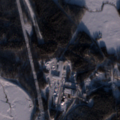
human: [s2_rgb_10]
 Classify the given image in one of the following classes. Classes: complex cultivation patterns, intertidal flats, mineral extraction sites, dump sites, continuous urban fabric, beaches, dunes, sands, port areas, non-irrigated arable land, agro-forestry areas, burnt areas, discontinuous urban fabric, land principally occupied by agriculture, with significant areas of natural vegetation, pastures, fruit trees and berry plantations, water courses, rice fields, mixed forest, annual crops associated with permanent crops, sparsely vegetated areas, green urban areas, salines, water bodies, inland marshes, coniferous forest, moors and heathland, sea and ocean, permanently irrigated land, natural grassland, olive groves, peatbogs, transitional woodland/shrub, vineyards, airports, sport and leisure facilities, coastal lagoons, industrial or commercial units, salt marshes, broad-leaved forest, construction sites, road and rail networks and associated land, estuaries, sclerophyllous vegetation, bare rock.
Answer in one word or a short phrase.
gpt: dump sites, non-irrigated arable land, mixed forest